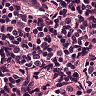
Metastatic tissue present: no